Question: Is the Host Controller on Visual Studio Online now automatically restoring NuGet package before calling MSBuild?
Previously I had to manually execute the following:
'''
nuget.exe restore MySolution.sln
'''
Now, when creating a new build in a new project, I noticed that I didn't need to do this. When looking at the build logs, I see this:

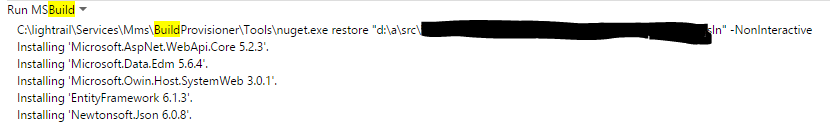
Answer: This was a change in TFS 2013 Update 2 and is reflected in VS, TFS, and VSO...